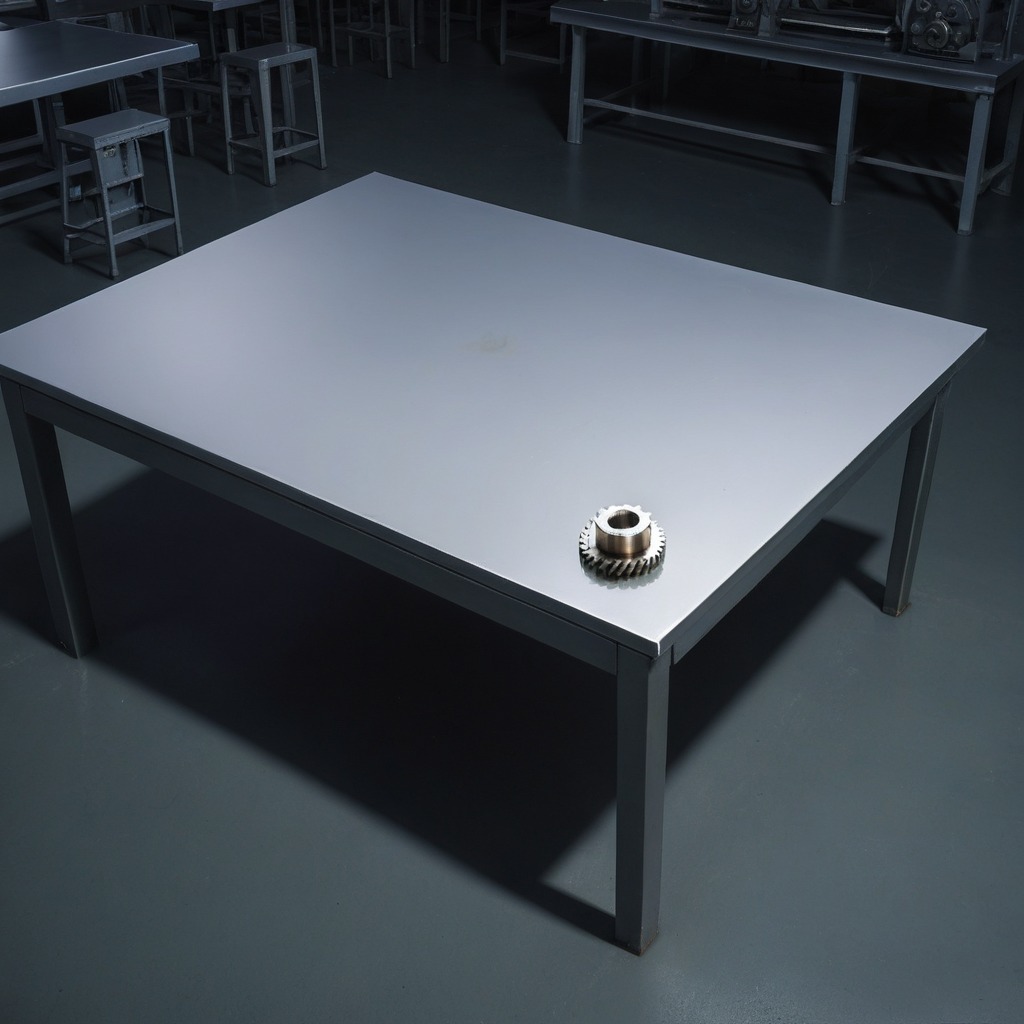
A steel gear with teeth is lying on the tabletop.